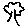
Label: tree